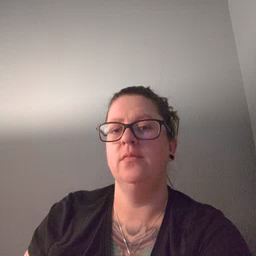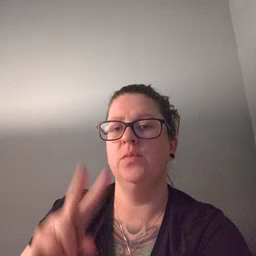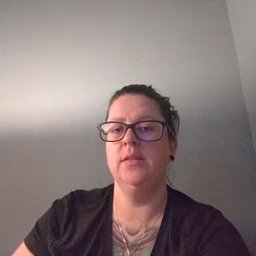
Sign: read